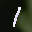
Label: 1